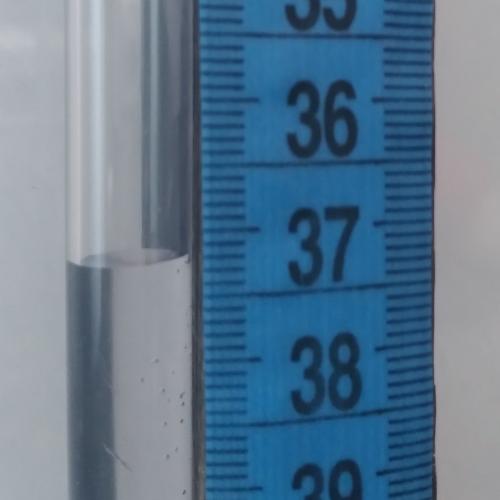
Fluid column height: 37.2 cm